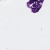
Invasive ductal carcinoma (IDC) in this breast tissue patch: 0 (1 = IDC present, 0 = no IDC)